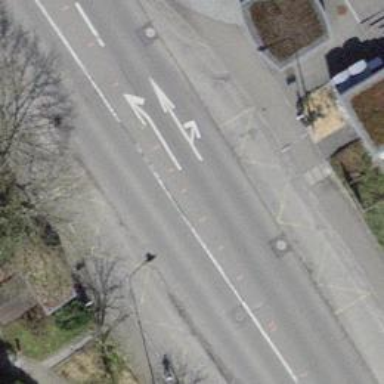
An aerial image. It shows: Bus stop with stop position for public transport.